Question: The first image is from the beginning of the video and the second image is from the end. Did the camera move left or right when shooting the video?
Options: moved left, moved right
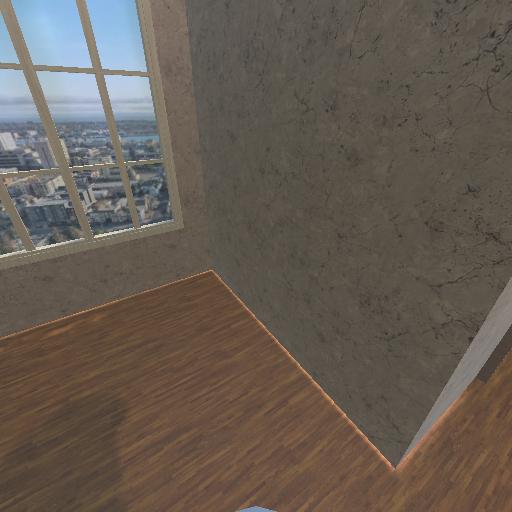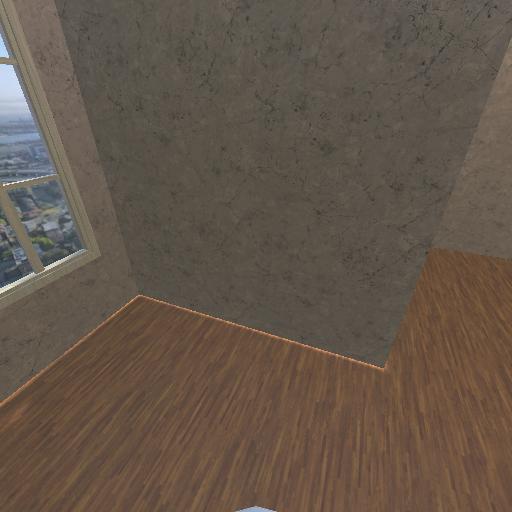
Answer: moved left